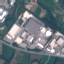
Land use / land cover: Industrial